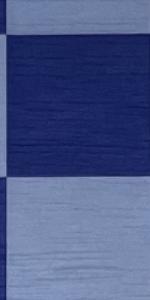
Label: Empty